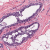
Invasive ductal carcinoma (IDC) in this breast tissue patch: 0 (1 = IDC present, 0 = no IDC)